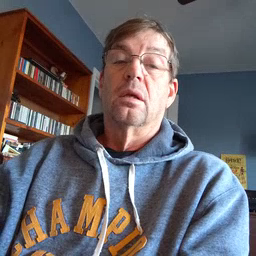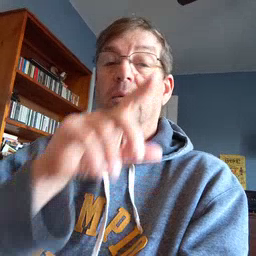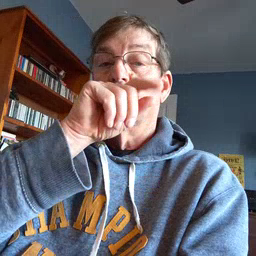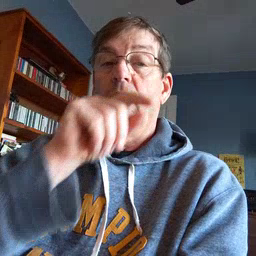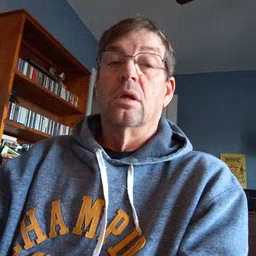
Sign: bird